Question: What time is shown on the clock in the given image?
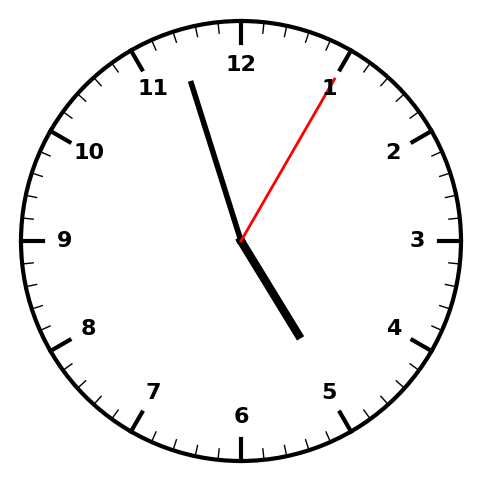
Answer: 04:57:05